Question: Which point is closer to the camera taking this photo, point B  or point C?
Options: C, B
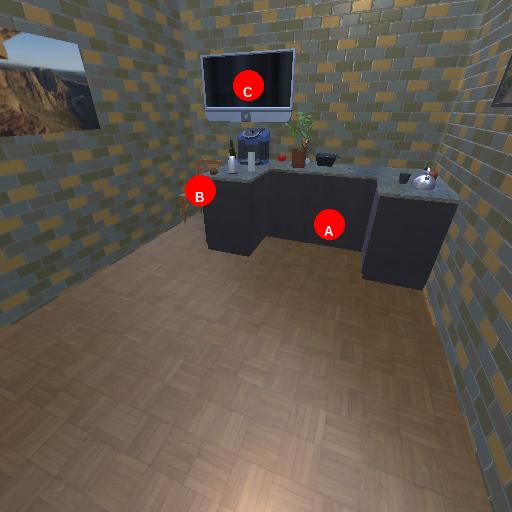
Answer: C